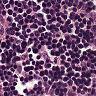
Metastatic tissue present: no